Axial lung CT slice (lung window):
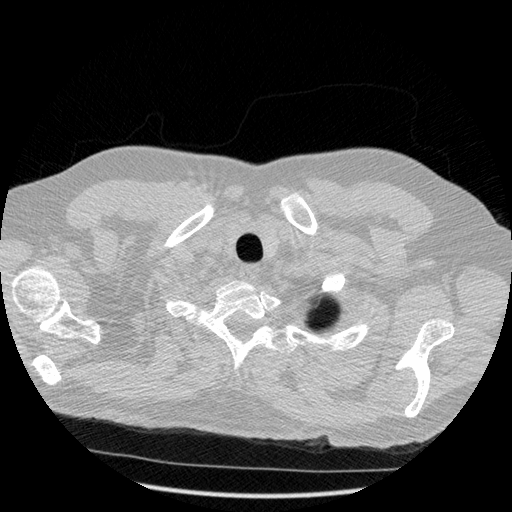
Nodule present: no